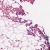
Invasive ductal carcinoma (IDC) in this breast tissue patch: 0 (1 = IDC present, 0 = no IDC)